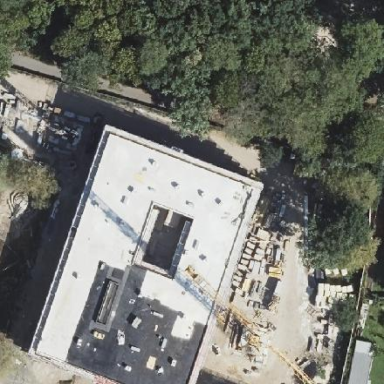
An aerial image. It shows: School building with flat roof.